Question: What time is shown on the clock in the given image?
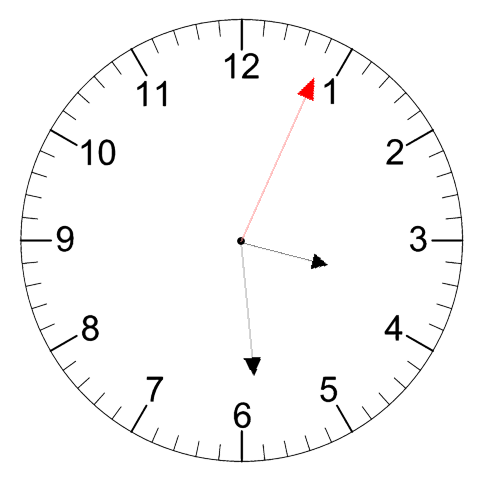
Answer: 03:29:04